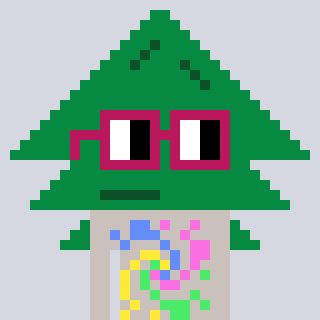
a pixel art character with square dark red glasses, a fir-shaped head and a foggrey-colored body on a cool background